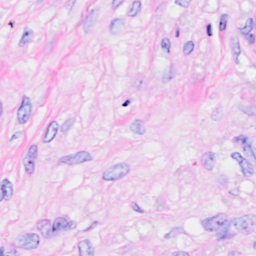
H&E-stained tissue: Breast